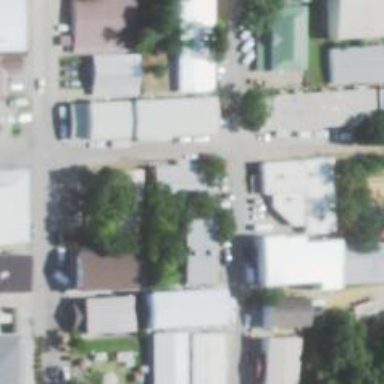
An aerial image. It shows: Living street.